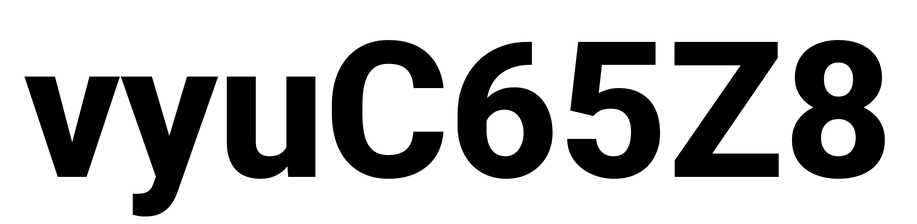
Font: Roboto_ExtraBold